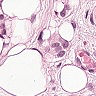
Metastatic tissue present: yes